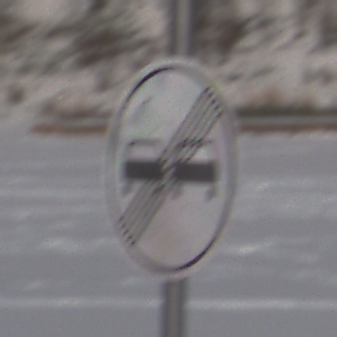
Verkehrszeichen: EndeUeberholverbot
Umgebung: Outdoor, Nature
Tageszeit: MorningAfternoon
Wetter: PartlyCloudy
Licht: Natural
Jahreszeit: Winter
Kontrast: HighContrast